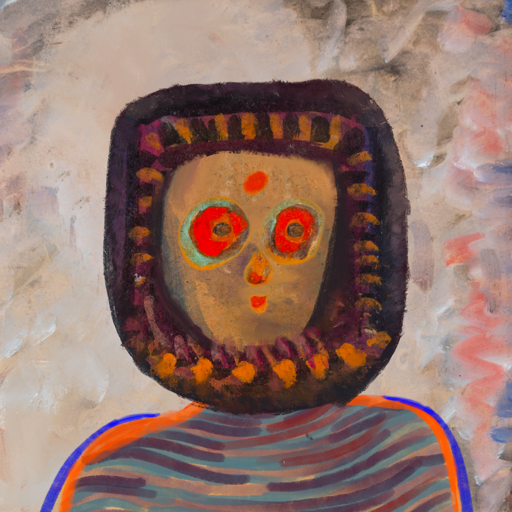
Background: Roy_Bahadur, Head And Neck Front: In_The_Sun, Face Front: Sisters, Bust: Experience, Hair Front: Doll, Head Accessory: Blank, Second Necklace: Blank, Necklace: Blank, Baby: Blank